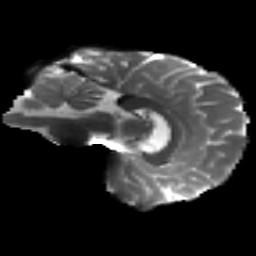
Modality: T2w
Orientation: sagittal
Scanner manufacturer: siemens
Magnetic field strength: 3 T
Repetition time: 4.16 s
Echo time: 0.0806 s